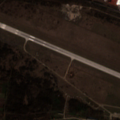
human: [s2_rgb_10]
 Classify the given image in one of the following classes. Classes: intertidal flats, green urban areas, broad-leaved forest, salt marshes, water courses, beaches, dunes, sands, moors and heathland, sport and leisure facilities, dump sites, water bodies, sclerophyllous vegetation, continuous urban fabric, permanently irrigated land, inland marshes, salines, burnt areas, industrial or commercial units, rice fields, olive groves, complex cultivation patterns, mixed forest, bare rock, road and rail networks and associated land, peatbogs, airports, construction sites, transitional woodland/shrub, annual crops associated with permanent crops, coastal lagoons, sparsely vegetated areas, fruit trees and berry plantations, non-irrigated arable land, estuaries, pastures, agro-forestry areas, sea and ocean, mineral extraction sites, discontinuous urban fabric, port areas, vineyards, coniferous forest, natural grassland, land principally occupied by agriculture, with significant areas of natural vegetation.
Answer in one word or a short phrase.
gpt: industrial or commercial units, airports, green urban areas, non-irrigated arable land